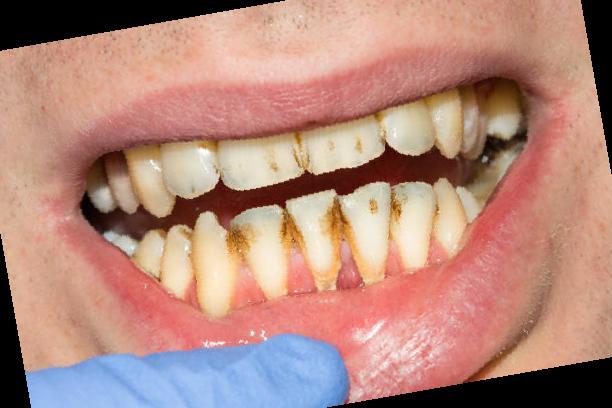
Condition: Calculus